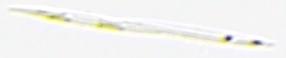
Label: Rhizosolenia